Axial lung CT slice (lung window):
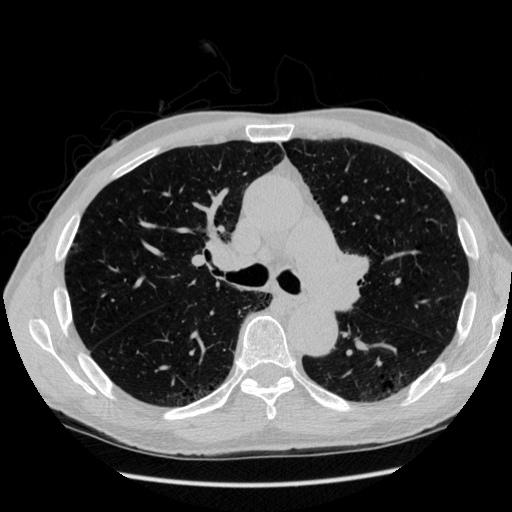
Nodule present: no